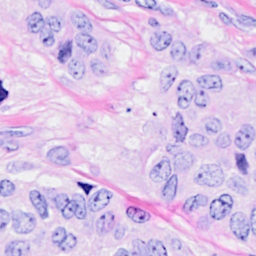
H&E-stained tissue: Breast